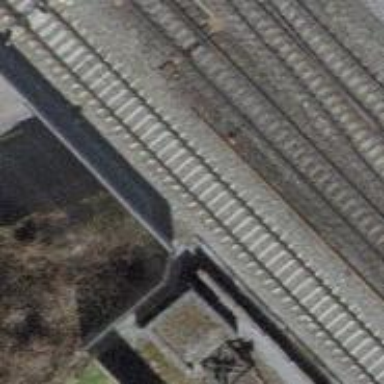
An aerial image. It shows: Rail siding with electrified contact lines.